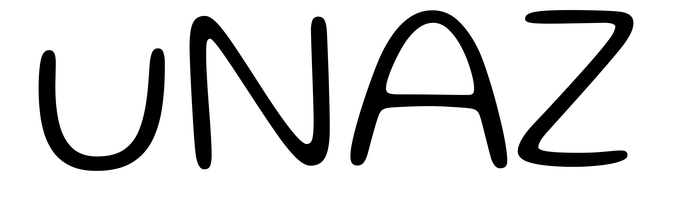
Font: Gluten_ExtraLight